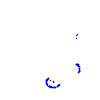
Particle: proton